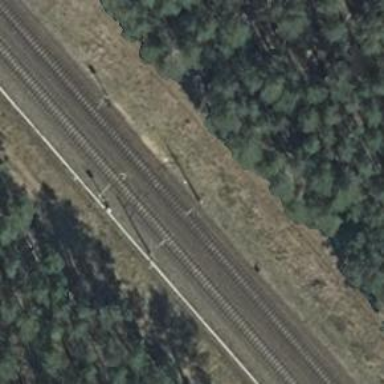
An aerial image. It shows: Light signal at railway crossing.